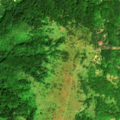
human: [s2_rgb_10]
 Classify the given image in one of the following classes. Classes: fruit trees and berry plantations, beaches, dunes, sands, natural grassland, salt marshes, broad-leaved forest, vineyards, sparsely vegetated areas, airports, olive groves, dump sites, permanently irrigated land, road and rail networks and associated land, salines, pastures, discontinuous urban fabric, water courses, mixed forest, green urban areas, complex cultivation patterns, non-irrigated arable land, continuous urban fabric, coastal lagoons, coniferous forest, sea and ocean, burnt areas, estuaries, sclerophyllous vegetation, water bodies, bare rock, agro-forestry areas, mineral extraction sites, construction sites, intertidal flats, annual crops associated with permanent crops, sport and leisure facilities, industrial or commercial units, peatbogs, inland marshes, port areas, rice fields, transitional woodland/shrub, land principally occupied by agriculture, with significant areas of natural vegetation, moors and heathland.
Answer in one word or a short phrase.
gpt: broad-leaved forest, mixed forest, natural grassland